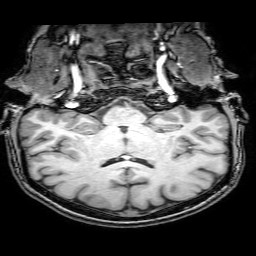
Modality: T1w
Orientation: sagittal
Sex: female
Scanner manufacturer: philips
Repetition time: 0.008176 s
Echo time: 0.00374 s